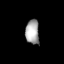
Tissue: lung
Cell type: Endothelial cells
Senescence score: 0.5683
Nuclear area (px): 330
Mean DAPI intensity: 165.497